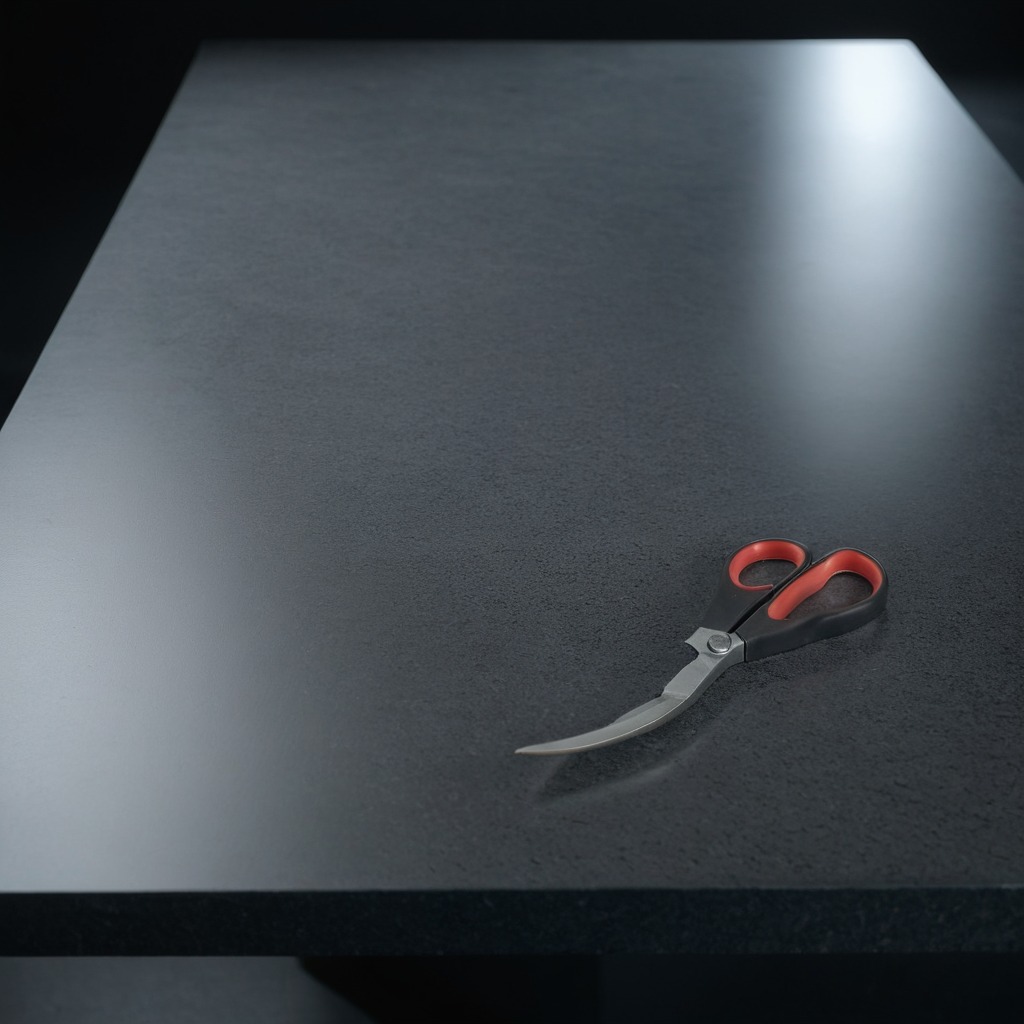
A scissor lying on the clean granite table inside a workshop at night dim ambient light soft shadows worn but